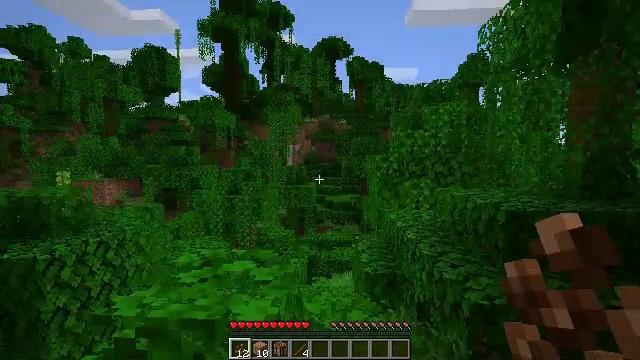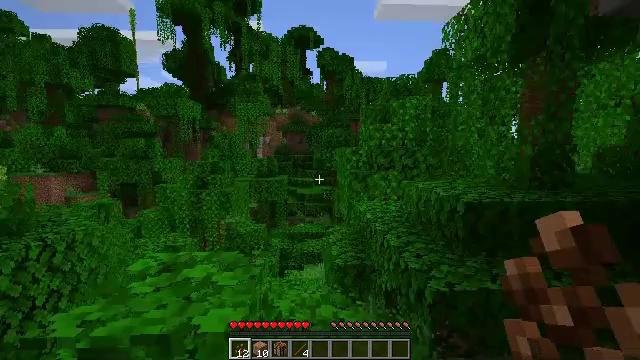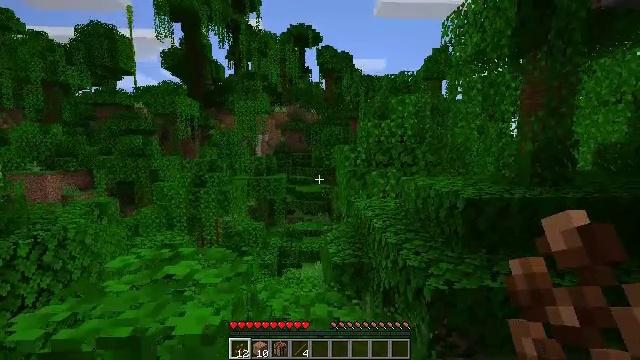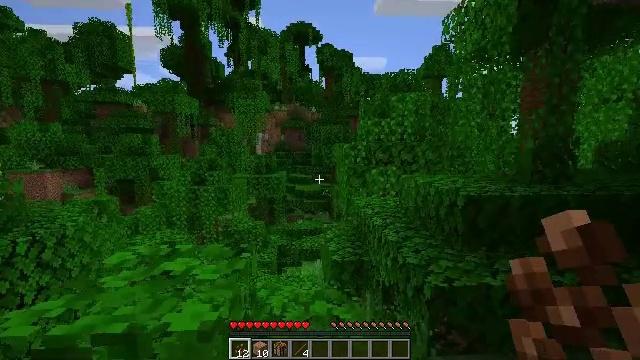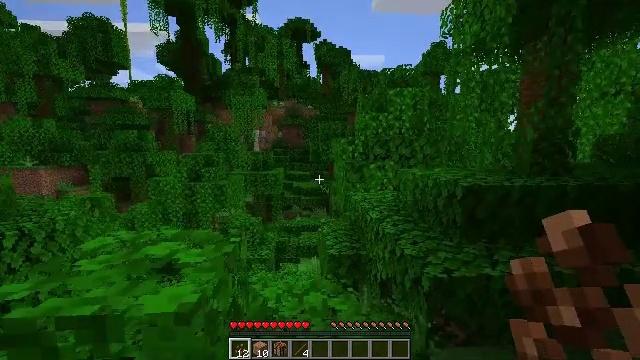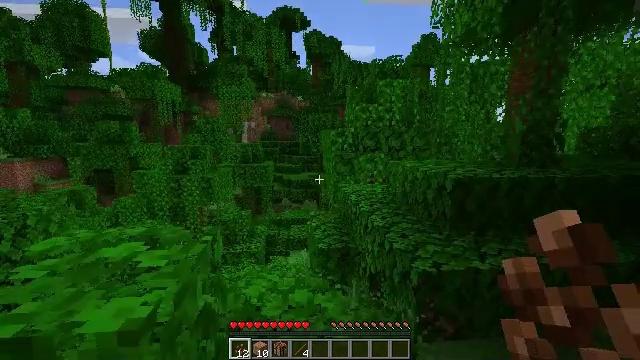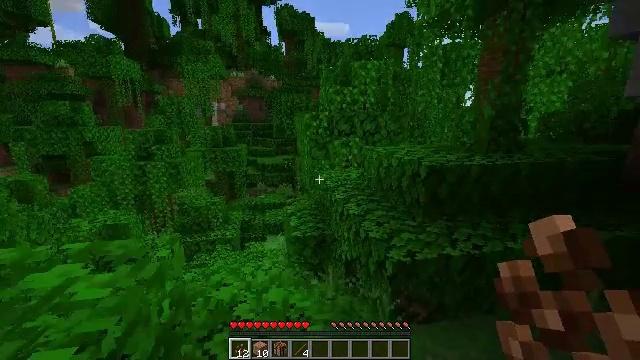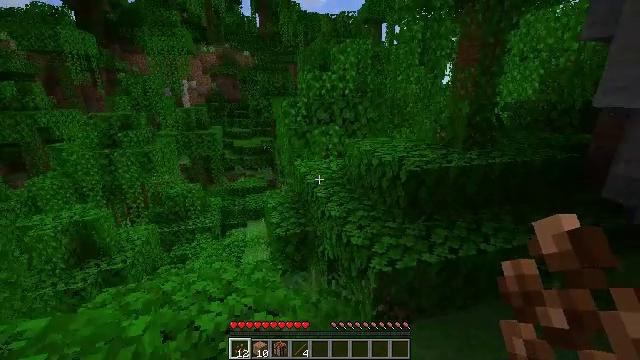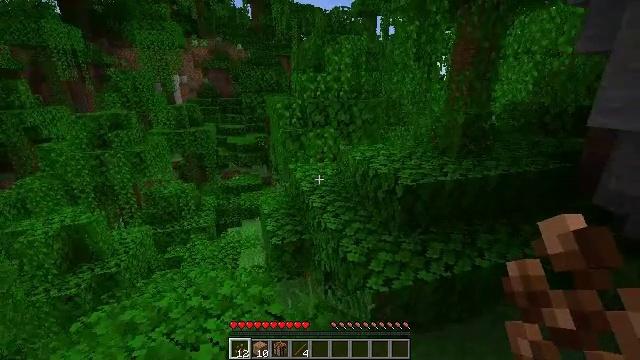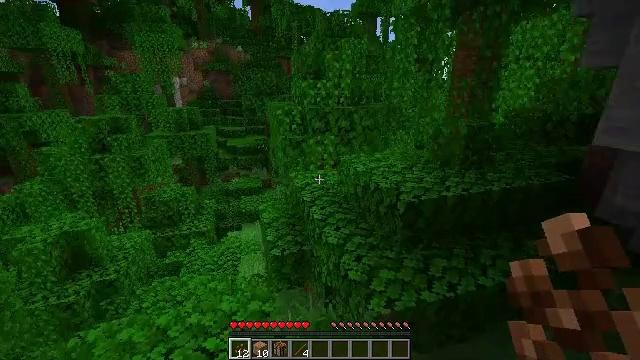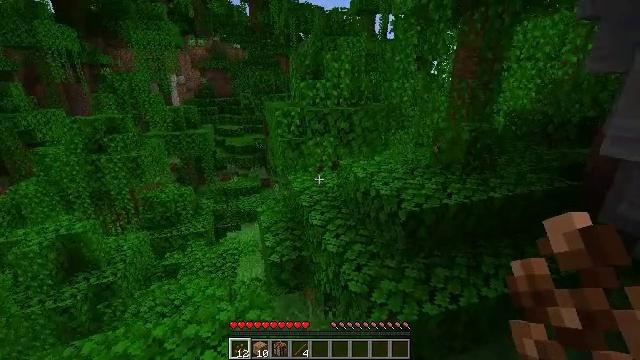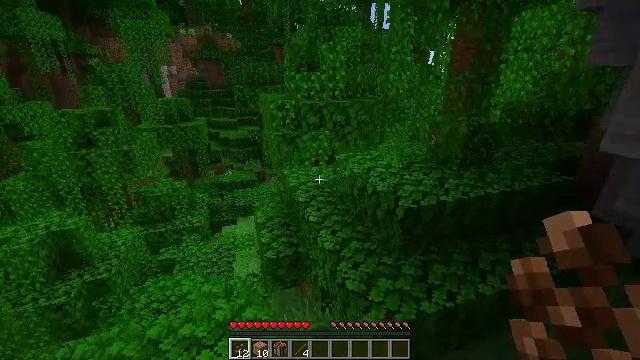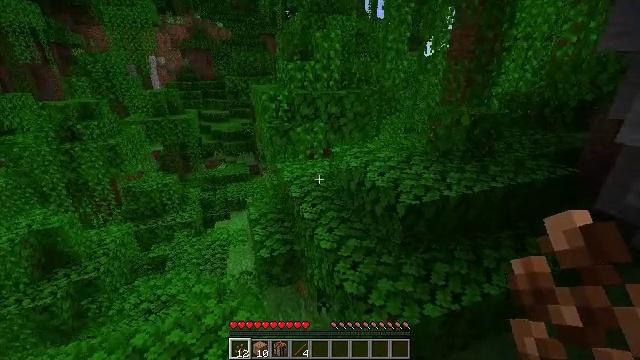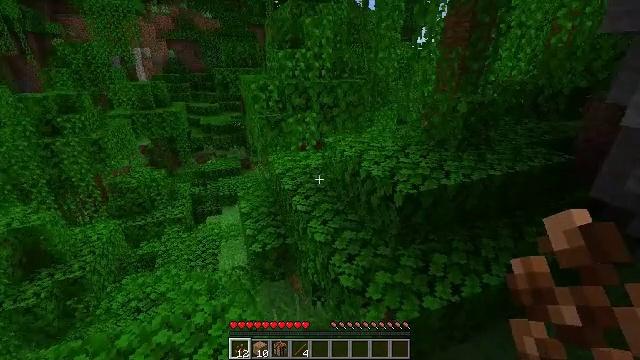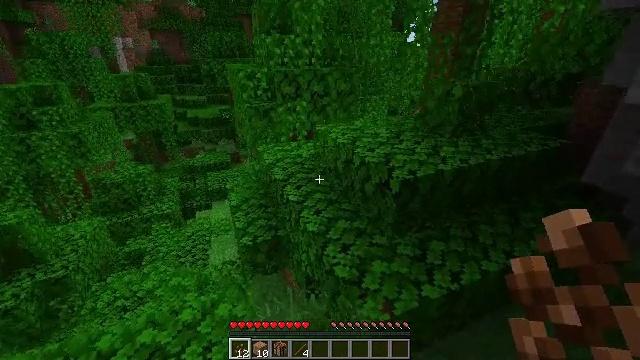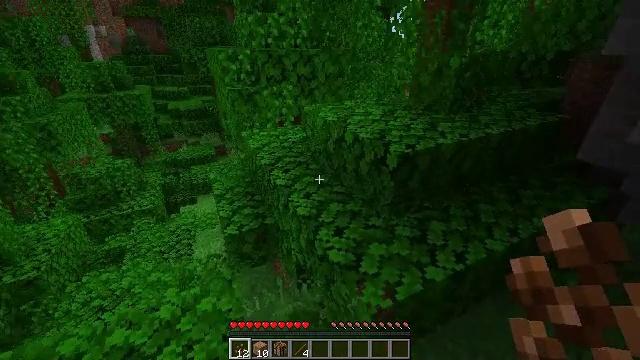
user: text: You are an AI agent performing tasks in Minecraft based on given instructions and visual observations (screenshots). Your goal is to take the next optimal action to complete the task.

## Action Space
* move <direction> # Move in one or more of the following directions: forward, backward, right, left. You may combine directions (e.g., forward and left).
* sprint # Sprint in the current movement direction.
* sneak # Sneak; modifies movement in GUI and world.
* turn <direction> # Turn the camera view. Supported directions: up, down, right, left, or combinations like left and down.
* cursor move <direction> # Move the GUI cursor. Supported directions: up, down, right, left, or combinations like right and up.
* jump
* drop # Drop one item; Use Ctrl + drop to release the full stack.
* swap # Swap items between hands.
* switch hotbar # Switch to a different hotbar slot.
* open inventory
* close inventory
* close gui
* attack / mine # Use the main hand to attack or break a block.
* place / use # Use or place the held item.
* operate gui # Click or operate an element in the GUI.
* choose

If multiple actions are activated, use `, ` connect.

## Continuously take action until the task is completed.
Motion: motion action
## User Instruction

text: Mine the jungle leaves to get saplings or sticks.
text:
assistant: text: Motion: move forward, turn right and down, jump
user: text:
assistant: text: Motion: move forward, jump
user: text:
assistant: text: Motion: move forward, jump
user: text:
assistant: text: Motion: move forward, jump
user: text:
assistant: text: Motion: move forward, turn right and down, jump
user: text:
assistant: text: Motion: move forward, turn right and down, jump
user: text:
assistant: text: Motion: move forward, turn right and down, jump
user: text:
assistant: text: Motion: move forward, turn right and down, jump
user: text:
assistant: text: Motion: move forward, jump
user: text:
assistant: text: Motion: move forward, jump
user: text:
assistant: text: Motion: move forward, turn right and down, jump
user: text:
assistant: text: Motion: move forward, turn right and down, jump
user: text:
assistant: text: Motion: move forward, turn right and down, jump
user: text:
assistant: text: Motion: move forward, turn right and down, jump
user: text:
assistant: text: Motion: move forward, turn right and down, jump
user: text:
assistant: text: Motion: move forward, turn right and down, jump
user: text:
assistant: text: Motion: move forward, turn right, jump
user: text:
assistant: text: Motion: move forward, turn right, jump
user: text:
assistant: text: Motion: move forward, turn right, jump
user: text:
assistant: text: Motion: move forward, jump
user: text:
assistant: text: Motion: move forward, jump
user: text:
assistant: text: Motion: move forward, jump
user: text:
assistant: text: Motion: move forward, turn up, jump
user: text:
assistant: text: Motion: move forward, turn left and up, jump
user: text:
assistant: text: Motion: move forward, turn left and up, jump
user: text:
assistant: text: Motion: move forward, turn left, jump
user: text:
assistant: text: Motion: move forward, turn left, jump
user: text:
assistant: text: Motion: move forward, turn left and up, jump
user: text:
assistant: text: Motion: move forward, turn left and up, jump
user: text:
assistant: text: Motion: move forward, turn left and up, jump